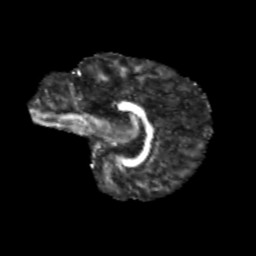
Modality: FA
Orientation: sagittal
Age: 13
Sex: female
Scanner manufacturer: siemens
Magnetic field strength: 3 T
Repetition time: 3.8 s
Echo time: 0.07 s